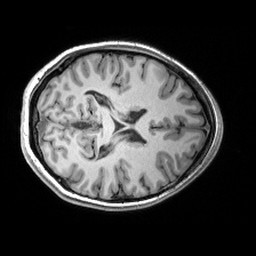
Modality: T1w
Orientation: axial
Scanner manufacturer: siemens
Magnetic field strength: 3 T
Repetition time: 2.53 s
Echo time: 0.00299 s